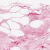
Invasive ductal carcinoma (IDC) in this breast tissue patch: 0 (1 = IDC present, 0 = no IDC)